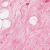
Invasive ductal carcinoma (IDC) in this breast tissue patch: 0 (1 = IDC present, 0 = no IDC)